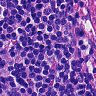
Metastatic tissue present: no